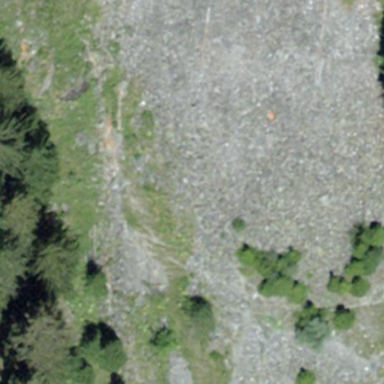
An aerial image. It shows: Scree landscape.